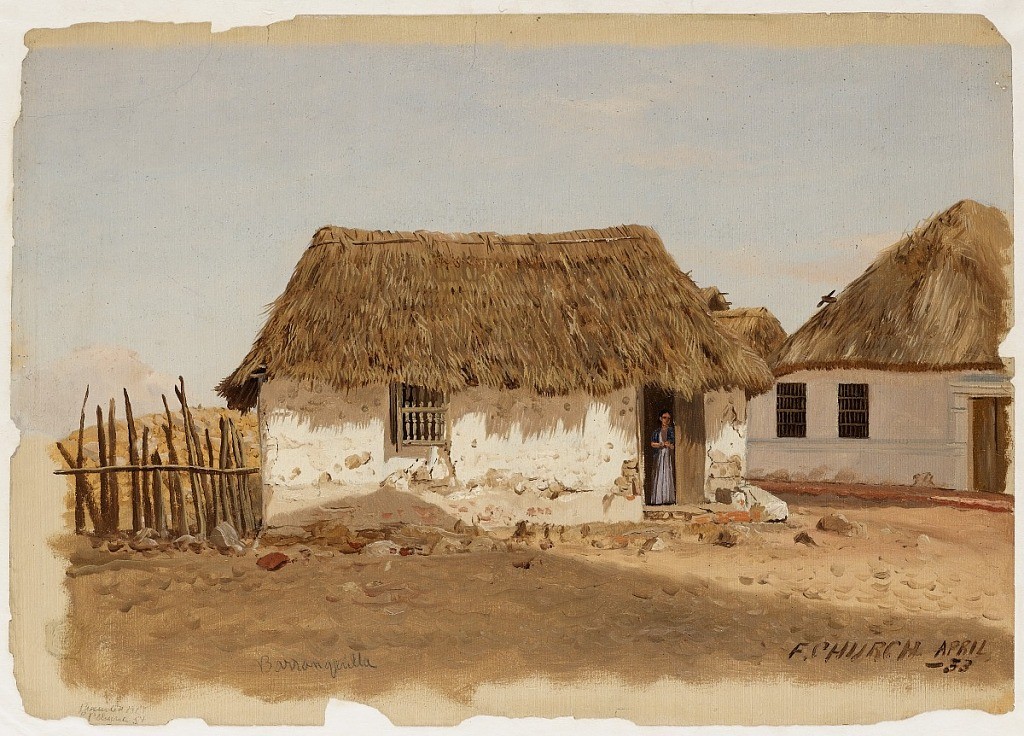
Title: Two Houses in Barranquilla, Colombia
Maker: Frederic Edwin Church, American, 1826–1900
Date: April 1853
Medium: Oil and graphite on thin paperboard
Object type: Drawing
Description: Architecture and landscape sketch showing a view of two houses in Barranquilla, Colombia. At center, a woman in draped clothing stands in the doorway of a house with white, stucco walls and a straw roof. A wooden fence adjoins the house at left and extends out of view, while another similar house is visible in the background at right. The foreground is comprised of a rocky, dirty road largely in shadow. Besides a few clouds, the hazy sky above is blue and clear.